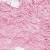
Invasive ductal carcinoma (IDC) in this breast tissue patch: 0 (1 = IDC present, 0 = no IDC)